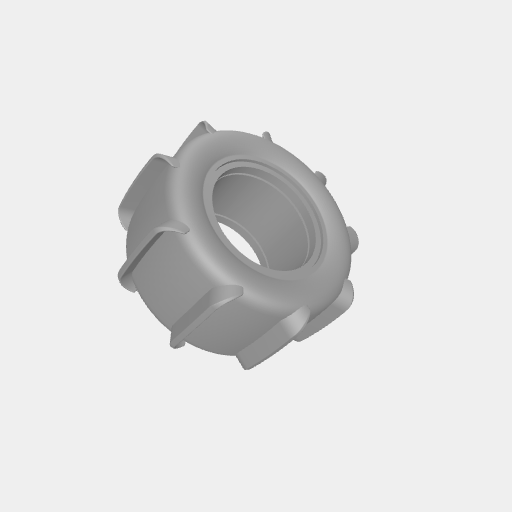
Part: PaddleTire